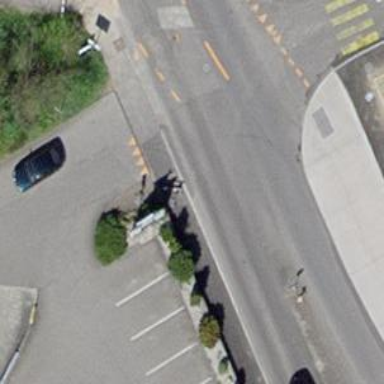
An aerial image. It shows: Public transport stop position.